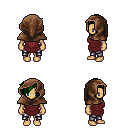
a pixel art fantasy rpg character, female body template, human, tanned skin, maroon tunic, metal pants, green pixie cut hairstyle, cloth hood, four views (front, back, left, right), 2x2 character sprite sheet, small pixel art, hard edges, no anti-aliasing